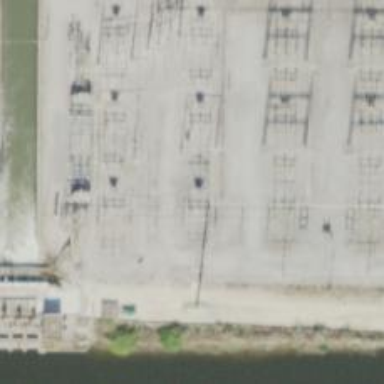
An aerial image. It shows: Switch for power supply.